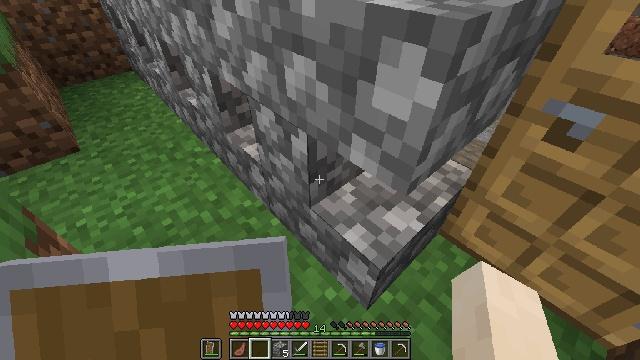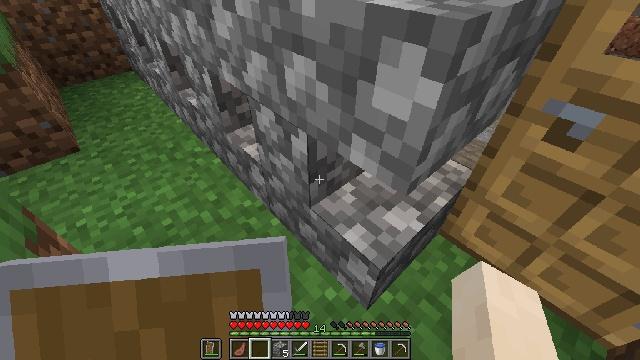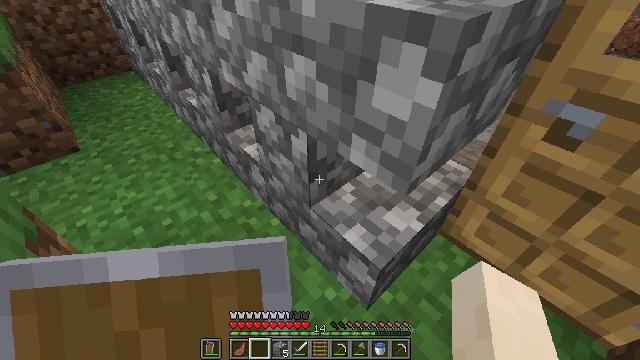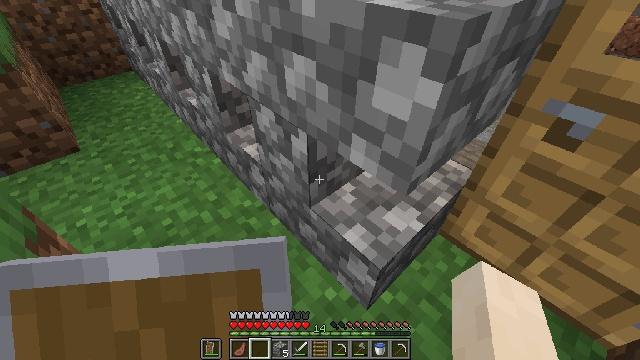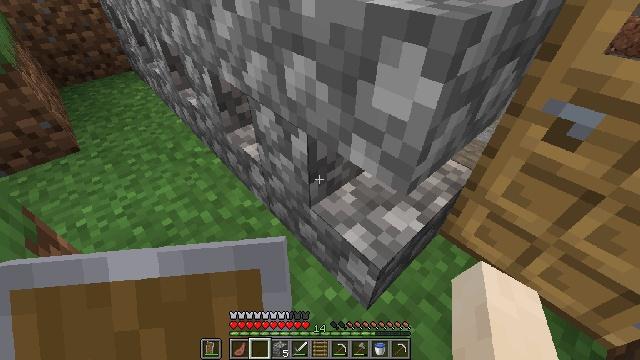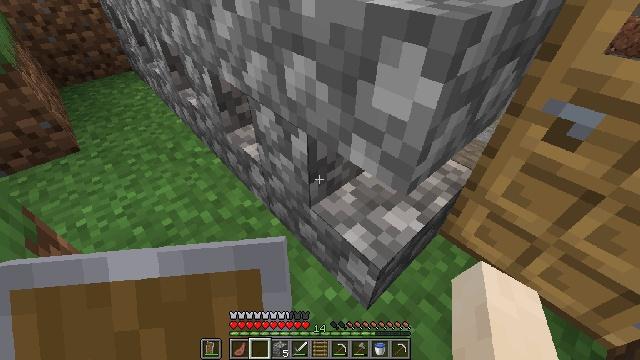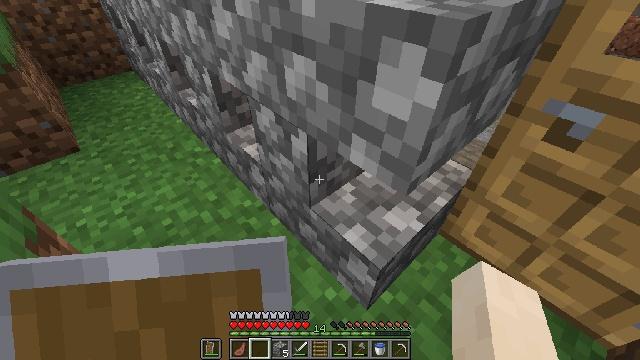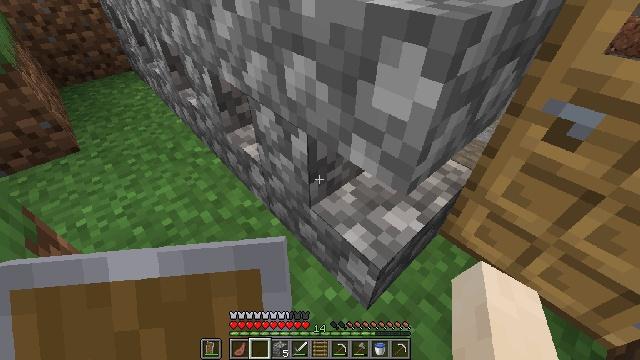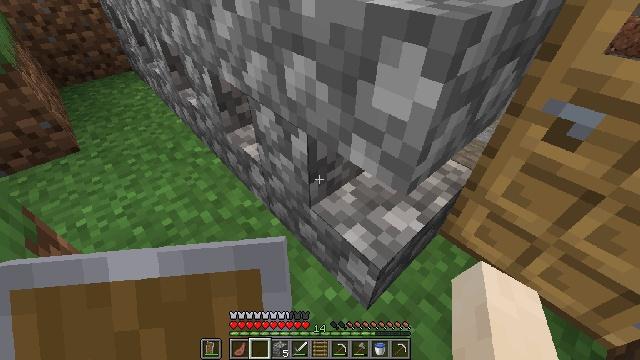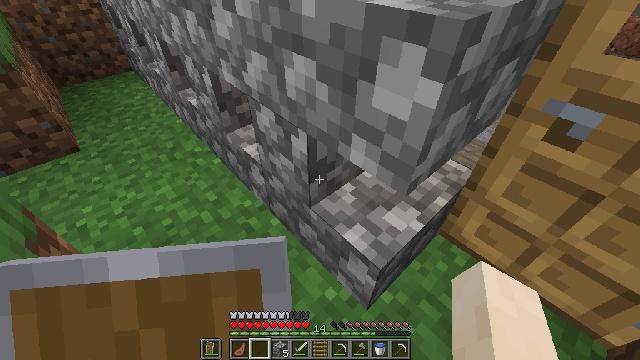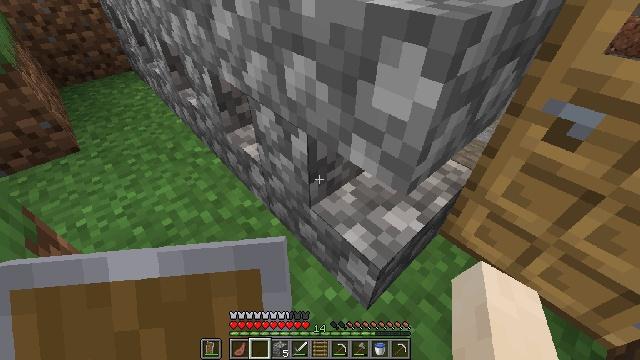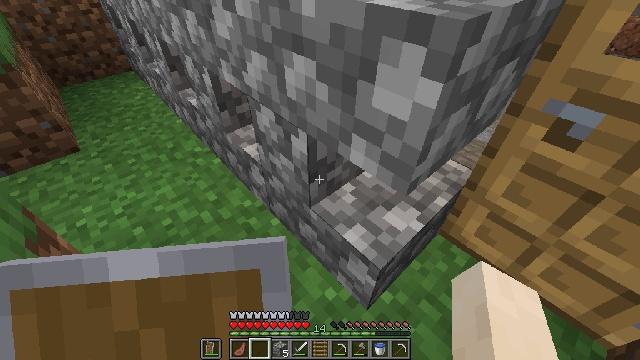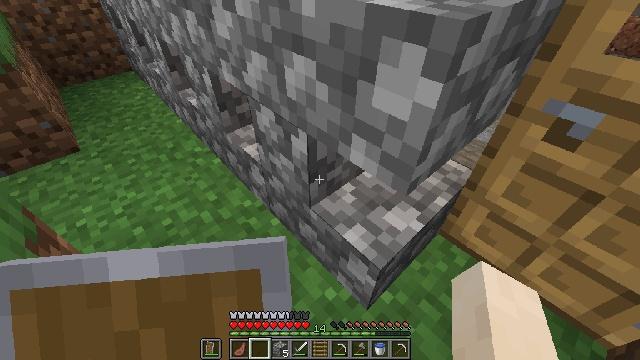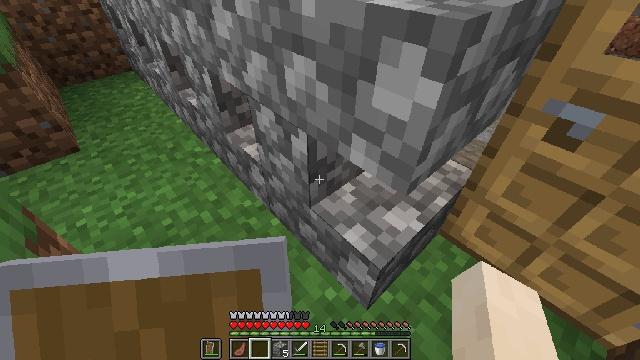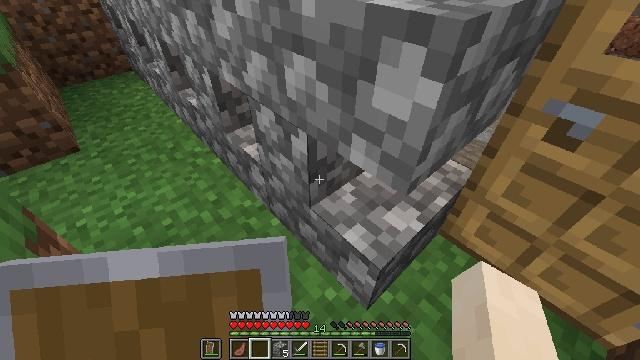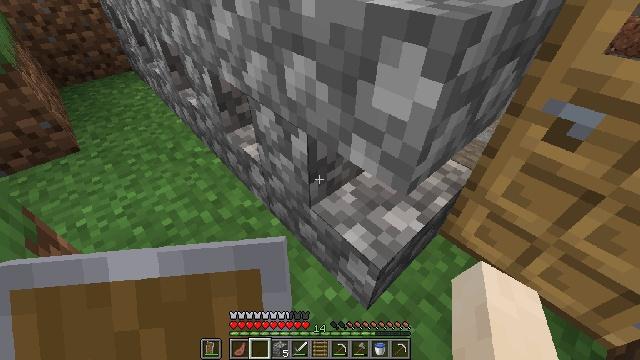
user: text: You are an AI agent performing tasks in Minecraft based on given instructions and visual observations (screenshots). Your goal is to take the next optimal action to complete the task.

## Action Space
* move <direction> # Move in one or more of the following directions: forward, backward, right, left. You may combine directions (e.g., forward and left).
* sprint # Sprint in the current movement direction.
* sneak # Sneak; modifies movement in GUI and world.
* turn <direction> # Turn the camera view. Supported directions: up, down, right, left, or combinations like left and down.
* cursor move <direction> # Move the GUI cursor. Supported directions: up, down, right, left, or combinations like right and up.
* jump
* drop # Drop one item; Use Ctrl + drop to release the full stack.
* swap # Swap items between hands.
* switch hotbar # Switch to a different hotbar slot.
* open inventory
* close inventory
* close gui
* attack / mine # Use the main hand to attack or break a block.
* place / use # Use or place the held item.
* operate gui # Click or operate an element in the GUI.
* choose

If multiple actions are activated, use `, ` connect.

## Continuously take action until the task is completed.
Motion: motion action
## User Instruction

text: craft item air
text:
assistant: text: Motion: no_op
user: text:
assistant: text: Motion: no_op
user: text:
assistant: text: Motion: no_op
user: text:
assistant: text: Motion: no_op
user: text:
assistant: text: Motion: no_op
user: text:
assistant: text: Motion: no_op
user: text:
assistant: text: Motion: no_op
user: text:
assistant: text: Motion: no_op
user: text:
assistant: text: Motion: no_op
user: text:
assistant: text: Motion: no_op
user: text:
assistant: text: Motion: no_op
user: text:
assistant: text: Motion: no_op
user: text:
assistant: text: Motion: no_op
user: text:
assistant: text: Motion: no_op
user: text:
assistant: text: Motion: no_op
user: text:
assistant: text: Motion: no_op
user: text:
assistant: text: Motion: no_op
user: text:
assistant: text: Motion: no_op
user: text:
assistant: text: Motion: no_op
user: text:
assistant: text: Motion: no_op
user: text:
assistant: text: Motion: no_op
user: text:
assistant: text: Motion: no_op
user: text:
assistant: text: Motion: no_op
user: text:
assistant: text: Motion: no_op
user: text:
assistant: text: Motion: no_op
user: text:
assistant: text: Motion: no_op
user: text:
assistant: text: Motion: no_op
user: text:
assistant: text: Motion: no_op
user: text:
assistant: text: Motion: no_op
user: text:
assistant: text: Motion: no_op